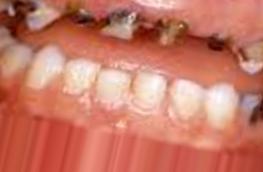
Condition: Caries